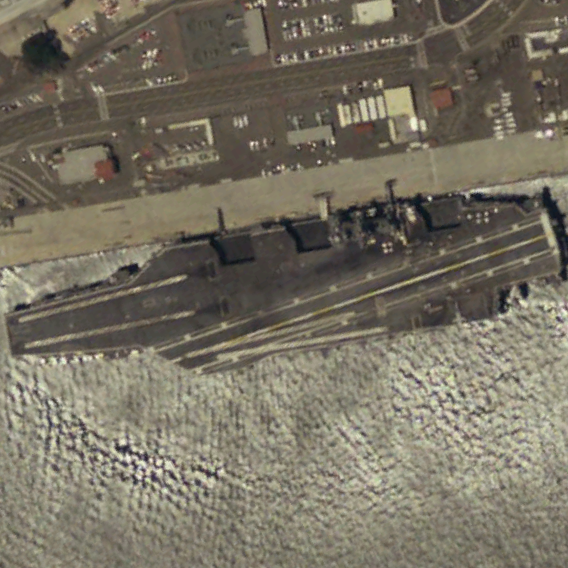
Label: aircraft_carrier